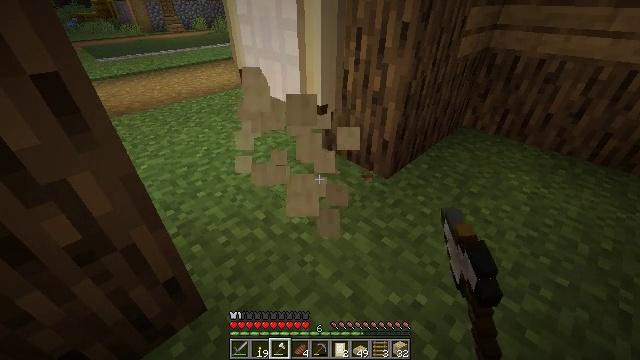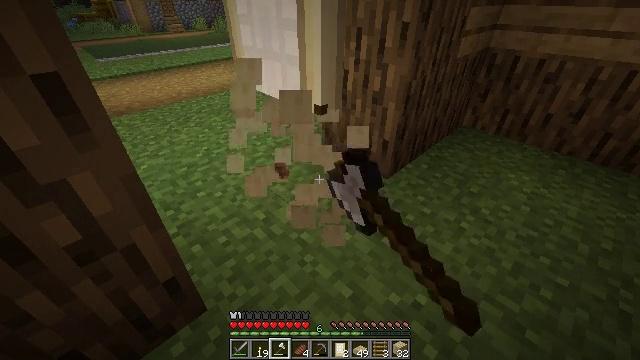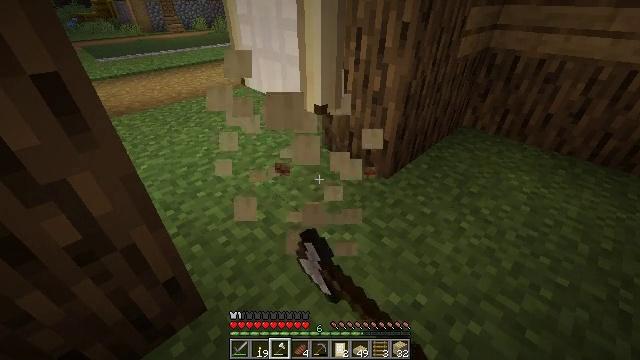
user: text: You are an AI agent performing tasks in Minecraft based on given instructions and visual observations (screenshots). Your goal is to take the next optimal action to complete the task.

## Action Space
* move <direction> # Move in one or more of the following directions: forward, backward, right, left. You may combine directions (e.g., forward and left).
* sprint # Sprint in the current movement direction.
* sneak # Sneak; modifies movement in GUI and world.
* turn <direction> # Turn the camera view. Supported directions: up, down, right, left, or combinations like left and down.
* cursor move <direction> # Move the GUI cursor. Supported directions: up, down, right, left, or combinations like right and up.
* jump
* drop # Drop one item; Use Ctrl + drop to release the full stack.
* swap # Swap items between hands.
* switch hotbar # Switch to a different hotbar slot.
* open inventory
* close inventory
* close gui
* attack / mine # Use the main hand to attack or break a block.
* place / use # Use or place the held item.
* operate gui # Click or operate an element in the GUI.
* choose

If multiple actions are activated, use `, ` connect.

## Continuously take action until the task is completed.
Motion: motion action
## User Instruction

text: Gather the birch door for reuse.
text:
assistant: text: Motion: attack / mine
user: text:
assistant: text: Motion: attack / mine
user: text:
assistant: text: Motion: attack / mine